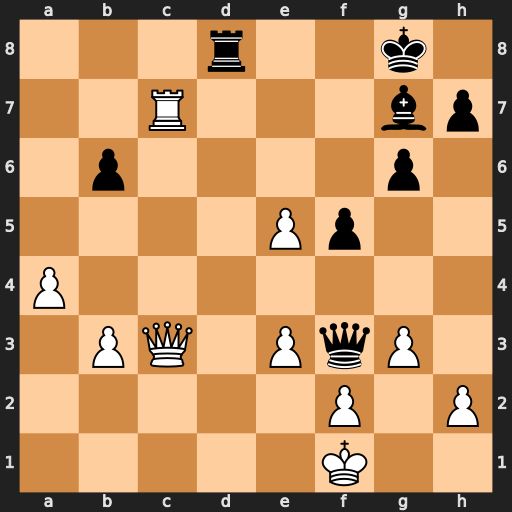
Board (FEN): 3r2k1/2R3bp/1p4p1/4Pp2/P7/1PQ1PqP1/5P1P/5K2
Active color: w
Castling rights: -
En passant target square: -
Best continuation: Rxg7+ Kf8 Qb4+ Kxg7 Qe7+